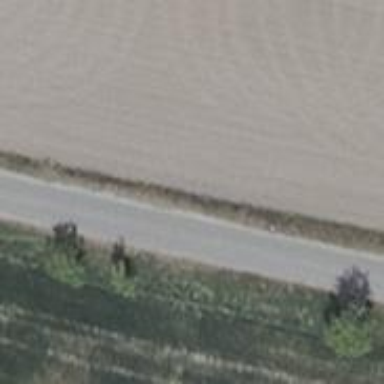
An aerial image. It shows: Tertiary road with asphalt surface.